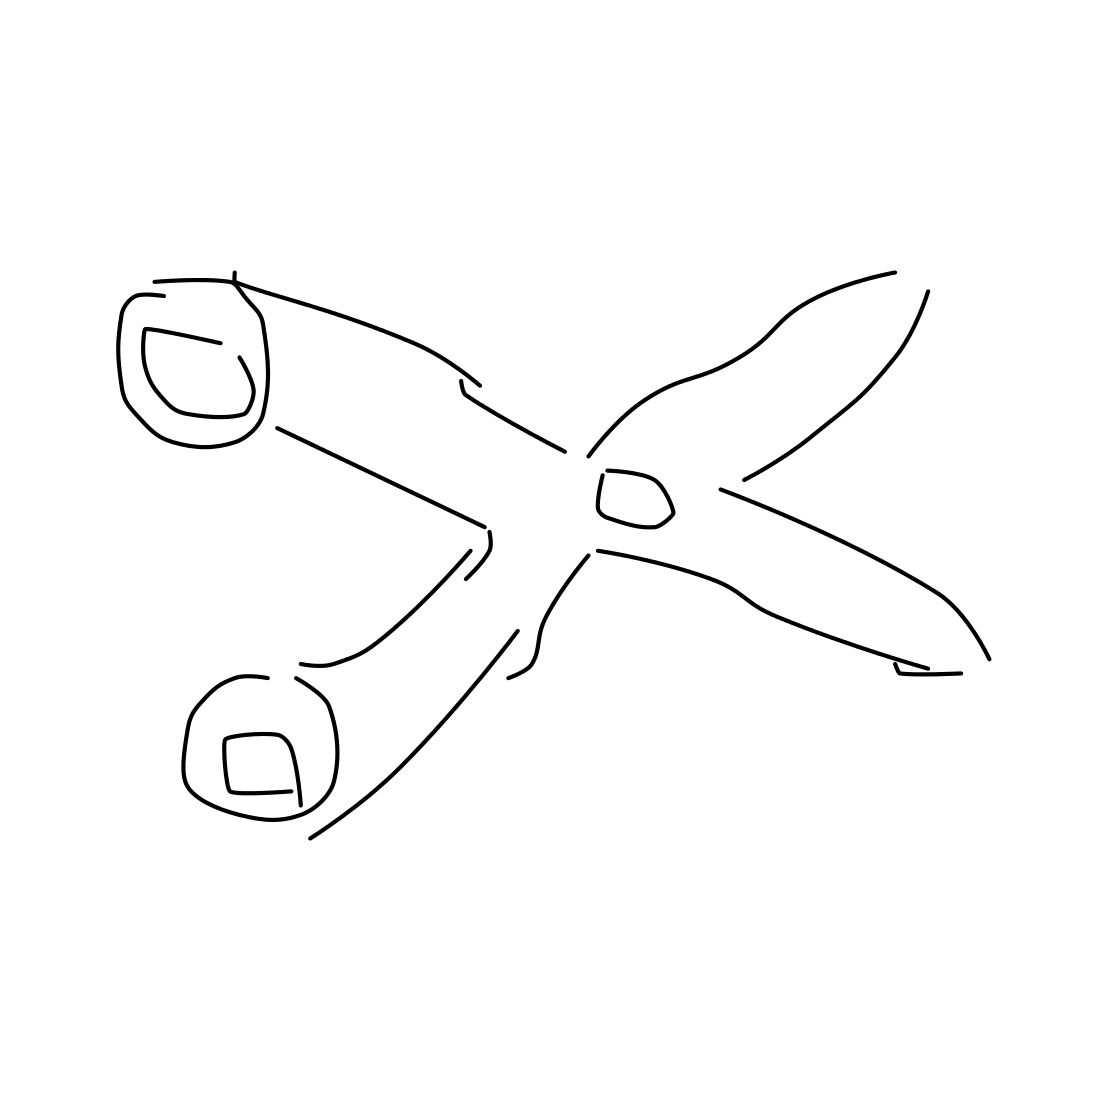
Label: scissors